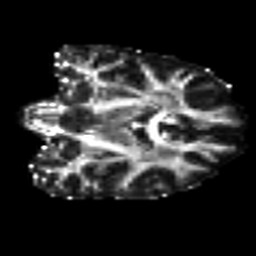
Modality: FA
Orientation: coronal
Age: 38
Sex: female
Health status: healthy
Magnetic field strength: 3 T
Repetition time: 9 s
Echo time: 0.093 s